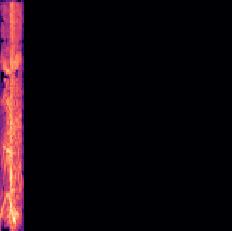
Sound class: Person sneeze